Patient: sex M, age 34
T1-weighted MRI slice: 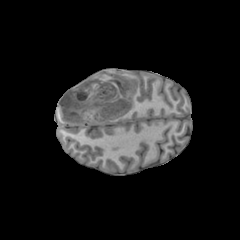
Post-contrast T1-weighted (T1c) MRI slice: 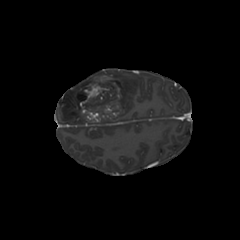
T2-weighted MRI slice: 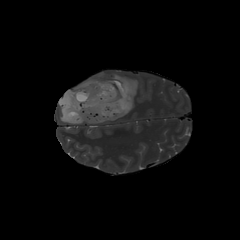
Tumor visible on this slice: yes
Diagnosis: Astrocytoma, IDH-mutant
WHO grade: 4